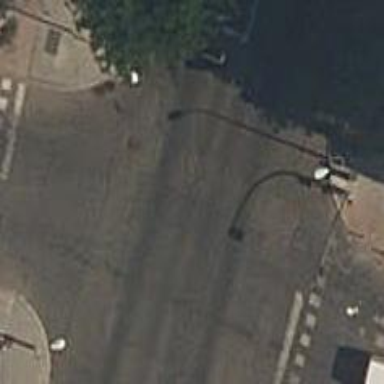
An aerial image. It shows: Road with traffic signals.